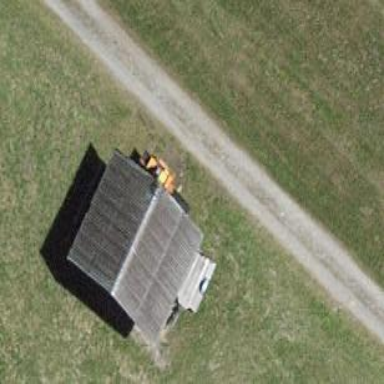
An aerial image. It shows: Barn.